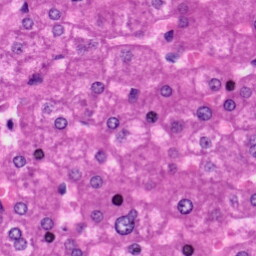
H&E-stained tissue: Liver